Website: lowes
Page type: customer-info-address
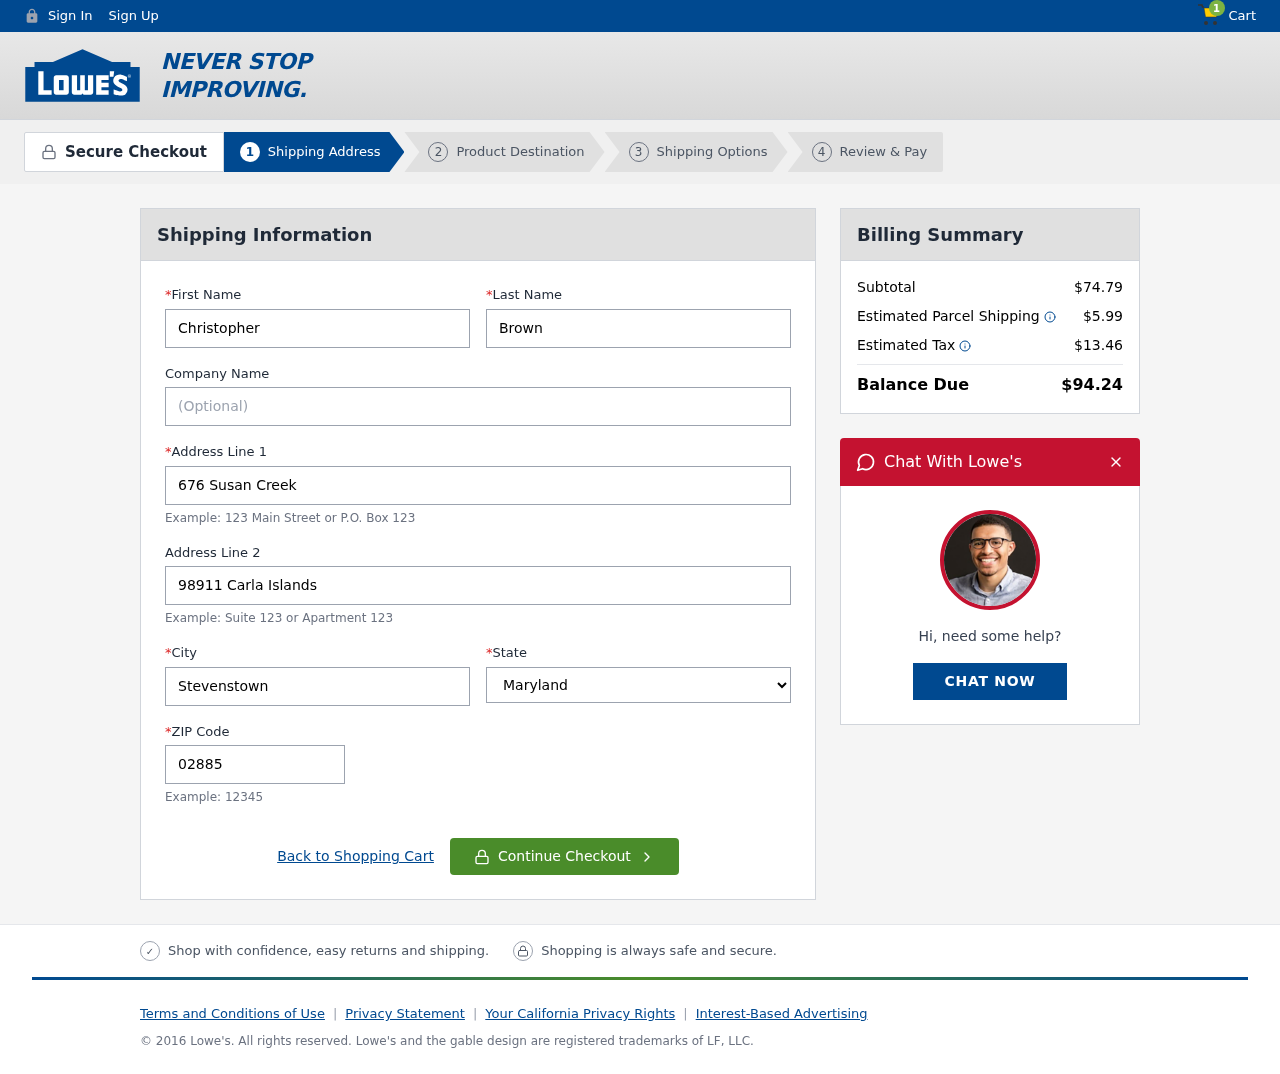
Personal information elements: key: PII_CITY
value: Stevenstown
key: PII_FIRSTNAME
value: Christopher
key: PII_LASTNAME
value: Brown
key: PII_POSTCODE
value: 02885
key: PII_STATE
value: Maryland
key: PII_STREET
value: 676 Susan Creek
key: PII_STREET2
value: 98911 Carla Islands
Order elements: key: ORDER_NUM_ITEMS
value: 1
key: ORDER_SUBTOTAL
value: $74.79
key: ORDER_SHIPPING_COST
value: $5.99
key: ORDER_TAX
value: $13.46
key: ORDER_TOTAL
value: $94.24